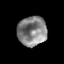
Tissue: prostate
Cell type: Epithelial cells
Senescence score: 0.3449
Nuclear area (px): 837
Mean DAPI intensity: 132.013